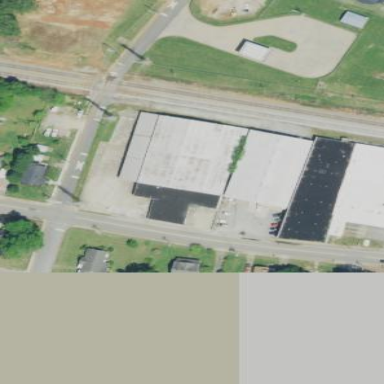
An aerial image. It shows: Warehouse building.